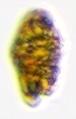
Label: Akashiwo